Current action and preconditions to check: trajectory_clear

Your task: For each precondition in the list above, predict whether it will hold at this action.

Consider the current scene as observed from the mobile robot's camera, and analyze the predicted future states of all dynamic agents (e.g., people, animals, vehicles, or any moving entities) within the NEXT SECOND.

IMPORTANT: Only answer "very likely" if you are absolutely certain—based on strong, clear evidence—that a dynamic agent will violate the precondition in the predicted future state. Do NOT answer "very likely" for unlikely, ambiguous, or low-probability risks.

Ask yourself for each precondition: Is there a high probability, with clear and convincing evidence, that the predicted future states of any dynamic agent will interfere with the predicted future state of the currently executing action within the NEXT SECOND, causing that precondition to fail?

Assess the risk level based on these predictions. Use "likely" or "very likely" if motions create a clear risk of interference.

Use "neutral" or "improbable" if agents are nearby but their predicted paths are clearly diverging or non-conflicting.

Failure Risk Categories: "very improbable", "improbable", "neutral", "likely", "very likely"

Answer Format: Output ONLY the probability_of_failure value from these categories: "very improbable", "improbable", "neutral", "likely", "very likely"

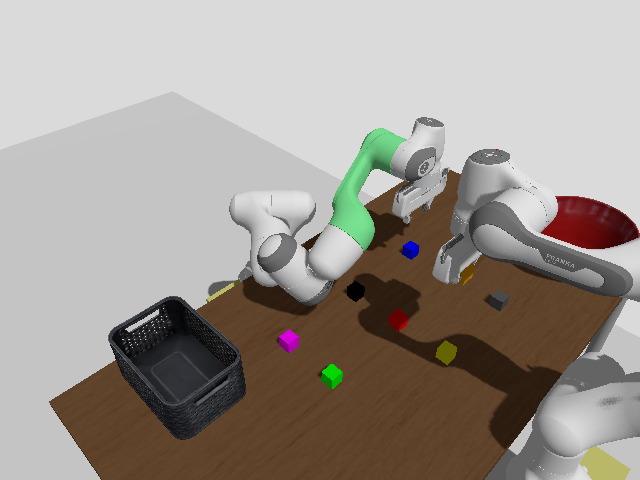

Answer: very improbable